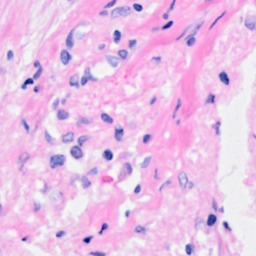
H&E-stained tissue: Breast